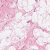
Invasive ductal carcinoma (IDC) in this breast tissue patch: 0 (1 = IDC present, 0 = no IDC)